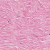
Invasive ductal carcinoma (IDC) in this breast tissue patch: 0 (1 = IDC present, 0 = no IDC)